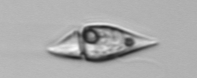
Label: Amphidinium